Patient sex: M
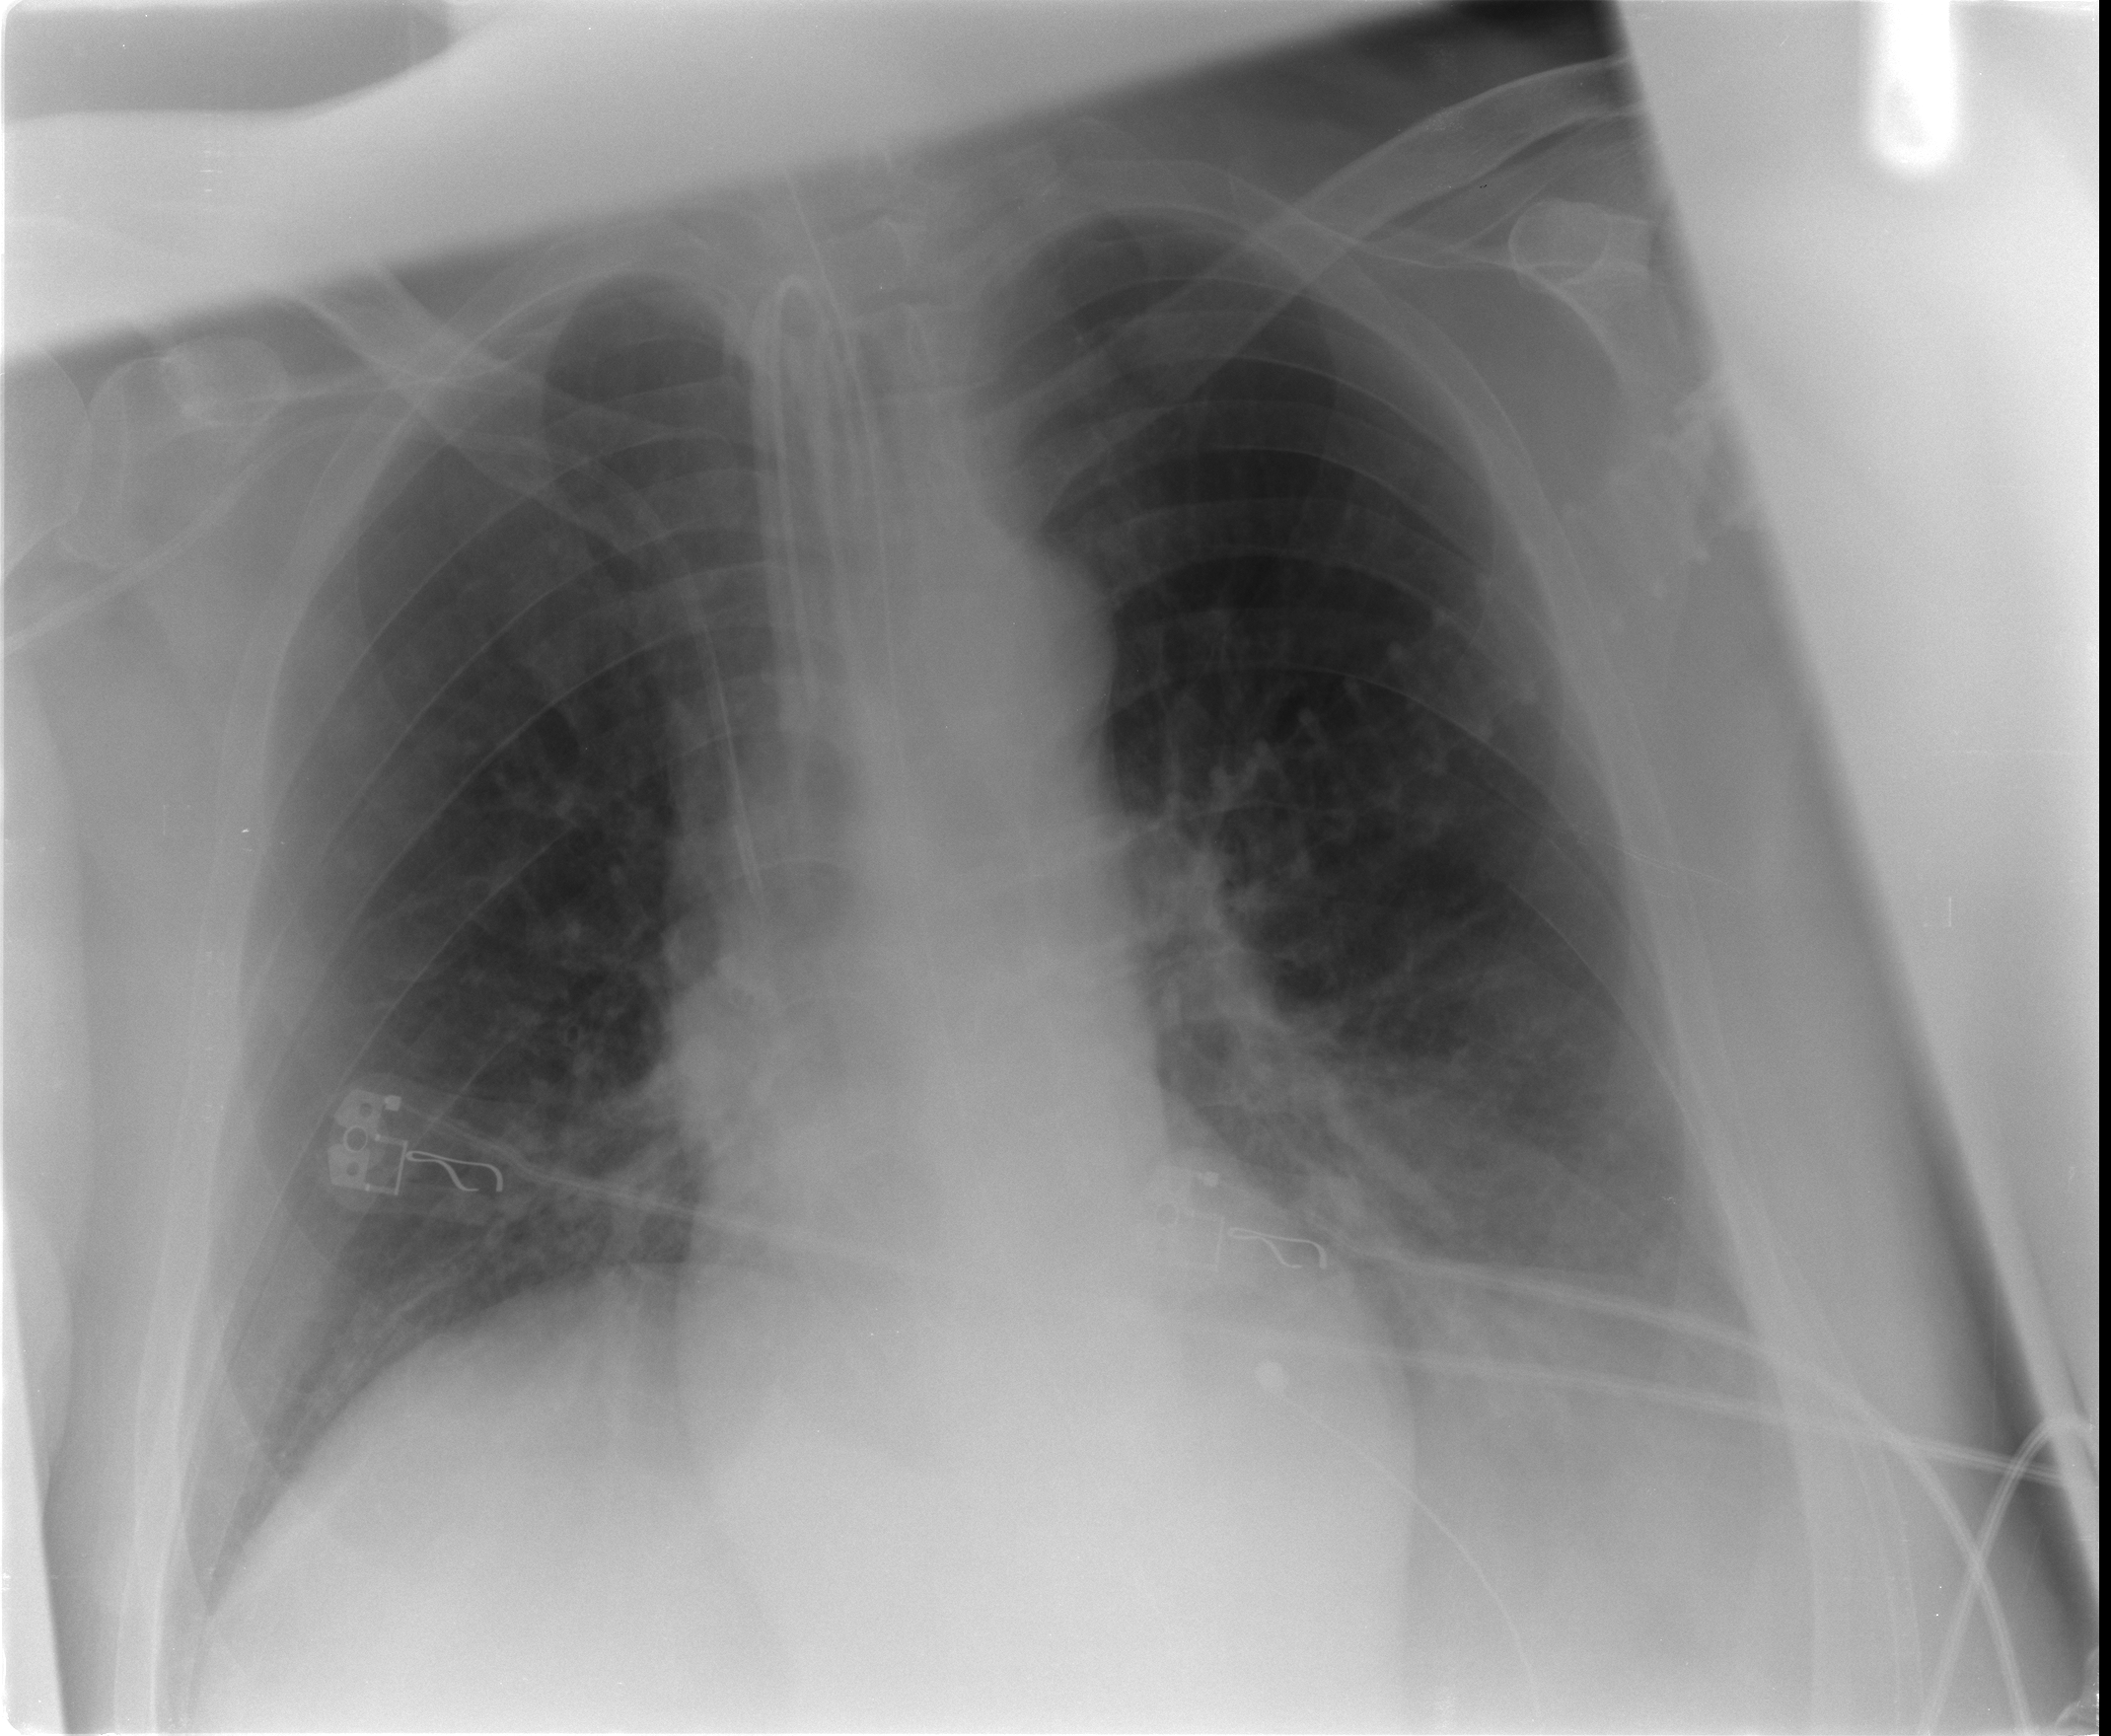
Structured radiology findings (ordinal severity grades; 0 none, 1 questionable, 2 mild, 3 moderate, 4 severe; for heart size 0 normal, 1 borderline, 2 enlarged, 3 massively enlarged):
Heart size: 0
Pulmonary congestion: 0
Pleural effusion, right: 2
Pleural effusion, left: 2
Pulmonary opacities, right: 0
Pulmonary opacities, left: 2
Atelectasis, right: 2
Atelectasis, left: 2